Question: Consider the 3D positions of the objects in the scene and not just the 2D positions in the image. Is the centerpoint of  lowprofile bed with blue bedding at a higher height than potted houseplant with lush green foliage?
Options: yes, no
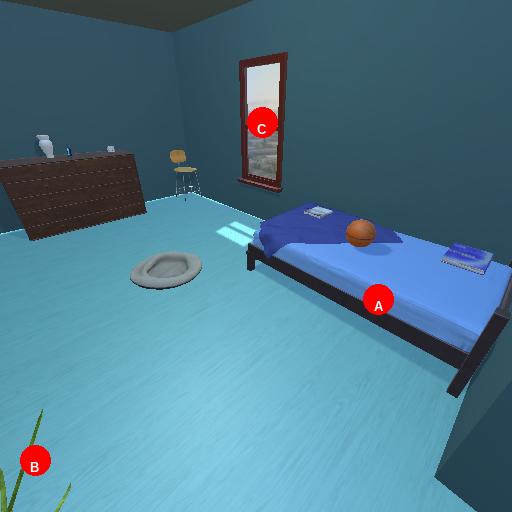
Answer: yes